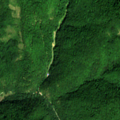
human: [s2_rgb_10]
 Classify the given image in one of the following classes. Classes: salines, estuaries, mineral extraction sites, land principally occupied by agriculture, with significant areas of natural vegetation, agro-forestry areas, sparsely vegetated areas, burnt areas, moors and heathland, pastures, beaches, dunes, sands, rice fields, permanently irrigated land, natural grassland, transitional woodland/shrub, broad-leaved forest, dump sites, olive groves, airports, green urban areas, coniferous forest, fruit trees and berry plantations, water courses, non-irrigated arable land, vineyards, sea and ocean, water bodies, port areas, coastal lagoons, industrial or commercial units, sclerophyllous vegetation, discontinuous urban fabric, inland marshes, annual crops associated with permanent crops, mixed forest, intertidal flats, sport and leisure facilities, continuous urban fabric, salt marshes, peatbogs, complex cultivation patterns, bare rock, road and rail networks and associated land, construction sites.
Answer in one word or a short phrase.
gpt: broad-leaved forest, natural grassland